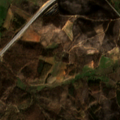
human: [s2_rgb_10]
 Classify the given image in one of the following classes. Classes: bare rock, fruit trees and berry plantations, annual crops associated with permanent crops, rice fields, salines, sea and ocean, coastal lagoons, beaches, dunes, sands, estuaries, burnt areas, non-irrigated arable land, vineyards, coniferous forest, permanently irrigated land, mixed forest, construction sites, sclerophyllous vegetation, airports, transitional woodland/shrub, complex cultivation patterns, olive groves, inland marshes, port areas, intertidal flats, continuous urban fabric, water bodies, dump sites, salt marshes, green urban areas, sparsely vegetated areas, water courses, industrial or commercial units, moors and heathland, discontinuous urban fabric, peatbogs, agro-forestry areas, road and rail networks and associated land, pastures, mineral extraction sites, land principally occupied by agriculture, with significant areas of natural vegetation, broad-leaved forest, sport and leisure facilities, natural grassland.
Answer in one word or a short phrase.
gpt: complex cultivation patterns, broad-leaved forest, transitional woodland/shrub